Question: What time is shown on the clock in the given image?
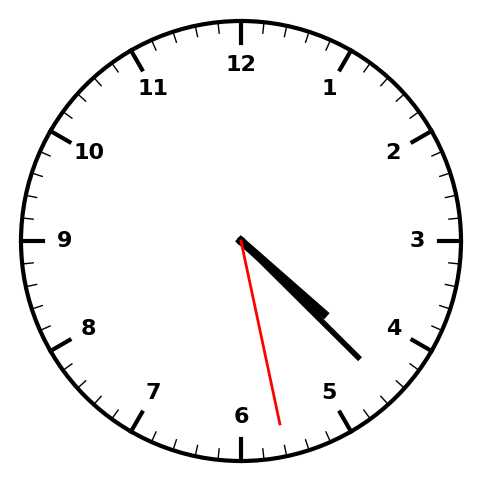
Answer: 04:22:28